Field crop: tomato
Growth stage: 1
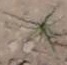
Species: cyperus